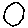
Label: circle